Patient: sex F, age 65
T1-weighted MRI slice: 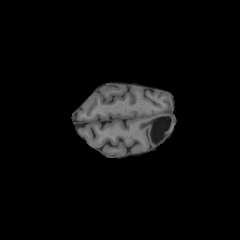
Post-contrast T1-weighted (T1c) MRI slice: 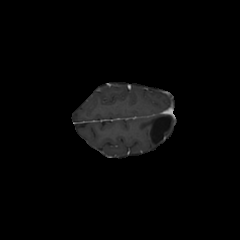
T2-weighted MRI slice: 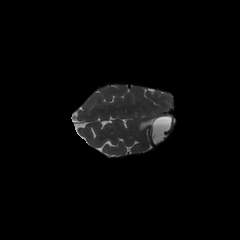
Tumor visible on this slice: no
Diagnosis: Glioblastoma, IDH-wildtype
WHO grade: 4